Question: I am using a BlackBerry Torch 9800.
The virtual keyboard appears when the focus is on my EditField, but I want to display a button instead of the key.
below is my code and I have also attached image highlighting where I want to put my custom button.
'''
EditField editBorder = new EditField("", "", 11, EditField.NO_NEWLINE
| EditField.FILTER_REAL_NUMERIC) {
public void paint(Graphics g) {
fontColor("1a5ec9");
g.getColor();
g.setColor(ColoredFont);
super.paint(g);
}
};
'''

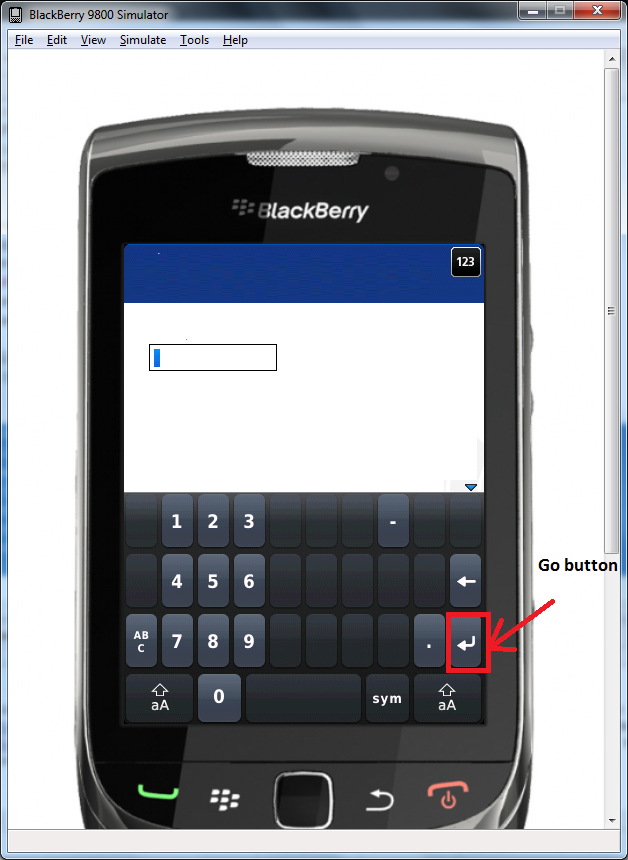
Answer: As far as I know there is no way to change the virtual keyboard look and feel.
Extend <URL> class to implement your own virtual keyboard.